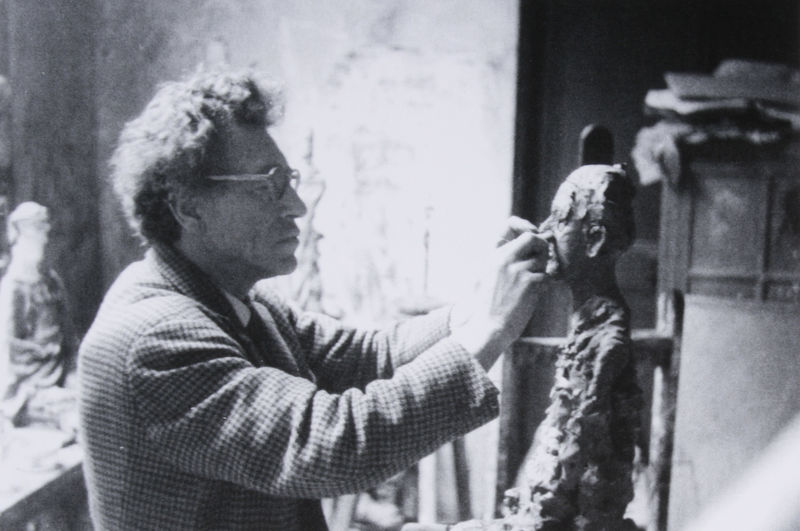
Titel: Alberto Giacometti während der Arbeit an der Skulptur Yanaihara
Künstler: Annette Giacometti
Standort: Paris
Institution: Sammlung Fondation Alberto et Annette Giacometti
Schlagwörter: hand, mann, schatten, finger, grau, kariert, licht, mund, nase, ohr, profil, schwarz, tisch, weiss, jacke, kragen, hände, figur, haare, skulptur, schrank, arbeiten, atelier, plastik, jacket, foto, fotografie, künstler, brille, modellieren, bildhauer, werk, giacometti, kunstwerk, drücken, stieglitz, alberto, alberto giacometti